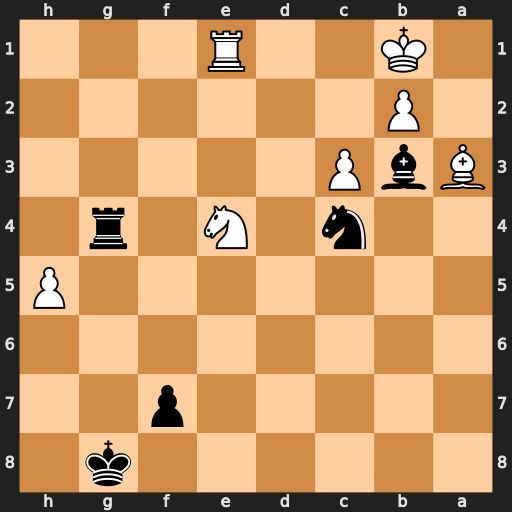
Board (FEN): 6k1/5p2/8/7P/2n1N1r1/BbP5/1P6/1K2R3
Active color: b
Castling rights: -
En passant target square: -
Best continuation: Rxe4 Rxe4 Nd2+ Kc1 Nxe4